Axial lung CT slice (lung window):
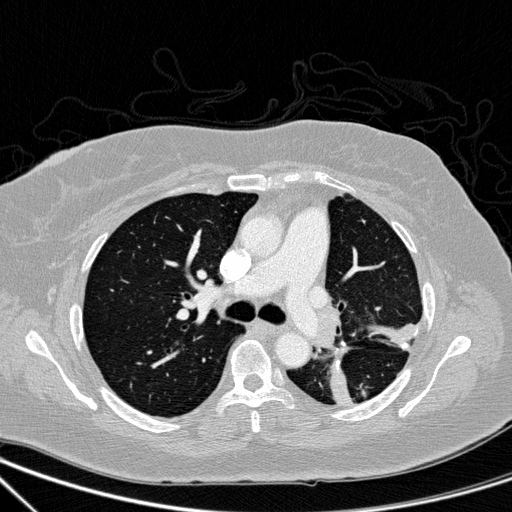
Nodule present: no